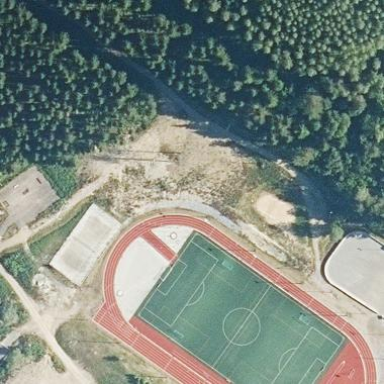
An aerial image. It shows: Soccer pitch with grass paver surface for leisure sports.